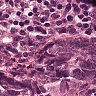
Metastatic tissue present: yes